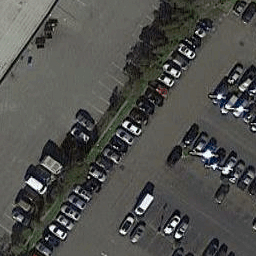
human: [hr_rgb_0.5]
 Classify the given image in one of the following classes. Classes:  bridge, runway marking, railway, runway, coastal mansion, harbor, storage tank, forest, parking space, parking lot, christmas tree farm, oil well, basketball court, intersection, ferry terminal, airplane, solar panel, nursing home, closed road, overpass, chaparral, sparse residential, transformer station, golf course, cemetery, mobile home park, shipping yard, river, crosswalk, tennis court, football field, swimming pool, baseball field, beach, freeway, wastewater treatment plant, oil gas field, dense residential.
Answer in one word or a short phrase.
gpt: parking lot